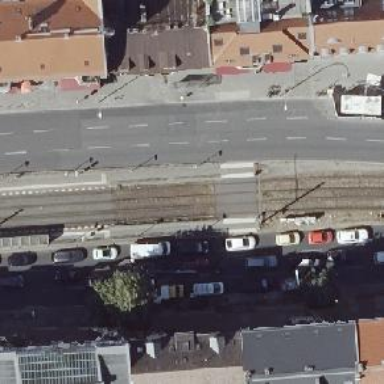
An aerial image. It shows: Asphalt footpath with unmarked crossing.